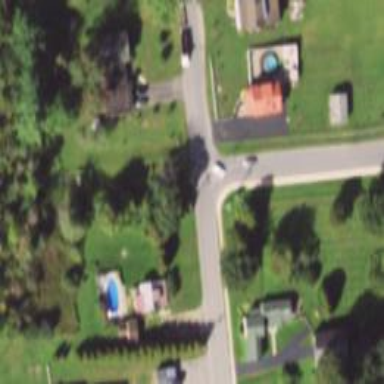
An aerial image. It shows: Residential road.